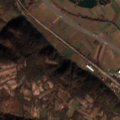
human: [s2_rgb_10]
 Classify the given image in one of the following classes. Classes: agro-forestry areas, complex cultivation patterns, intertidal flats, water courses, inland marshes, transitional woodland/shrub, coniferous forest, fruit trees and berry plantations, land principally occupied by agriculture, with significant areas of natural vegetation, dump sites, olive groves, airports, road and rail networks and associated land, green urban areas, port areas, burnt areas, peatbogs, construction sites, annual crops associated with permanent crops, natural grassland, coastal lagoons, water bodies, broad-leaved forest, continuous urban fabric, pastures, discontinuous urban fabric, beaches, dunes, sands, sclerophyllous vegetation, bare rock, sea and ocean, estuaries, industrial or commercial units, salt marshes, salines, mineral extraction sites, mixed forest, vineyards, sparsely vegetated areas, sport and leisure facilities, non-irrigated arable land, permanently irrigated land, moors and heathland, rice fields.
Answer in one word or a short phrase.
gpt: discontinuous urban fabric, complex cultivation patterns, land principally occupied by agriculture, with significant areas of natural vegetation, broad-leaved forest, water bodies